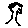
Label: tree